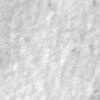
Label: no_change